Interaction volume radius: 5 \u00c5
Interaction volume height: 15 \u00c5
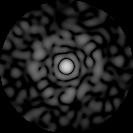
Disorder parameter: 0.8985